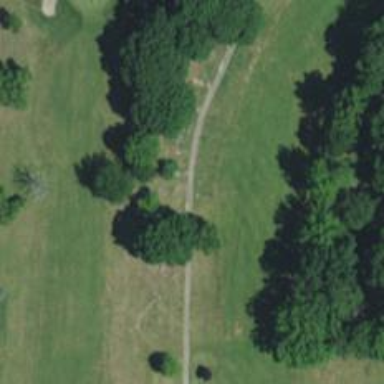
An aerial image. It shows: View of golf hole.